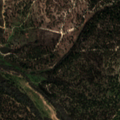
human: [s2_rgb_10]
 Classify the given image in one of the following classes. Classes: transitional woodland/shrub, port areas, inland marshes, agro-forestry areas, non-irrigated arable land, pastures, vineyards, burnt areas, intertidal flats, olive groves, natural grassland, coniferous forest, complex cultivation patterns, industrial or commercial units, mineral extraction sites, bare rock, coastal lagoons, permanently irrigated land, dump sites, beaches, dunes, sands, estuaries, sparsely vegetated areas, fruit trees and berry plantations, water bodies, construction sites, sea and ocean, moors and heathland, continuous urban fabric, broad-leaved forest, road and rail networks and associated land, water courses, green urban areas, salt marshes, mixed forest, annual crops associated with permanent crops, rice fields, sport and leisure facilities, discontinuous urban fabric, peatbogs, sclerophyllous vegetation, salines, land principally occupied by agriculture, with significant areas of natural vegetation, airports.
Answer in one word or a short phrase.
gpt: permanently irrigated land, broad-leaved forest, coniferous forest, mixed forest